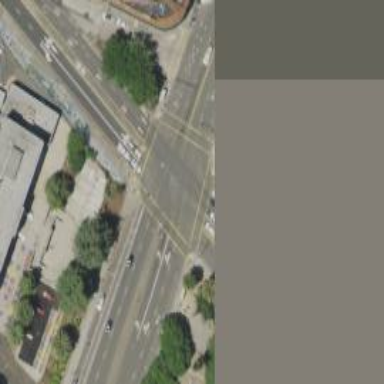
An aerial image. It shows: Footway on asphalt with marked crossing lines.